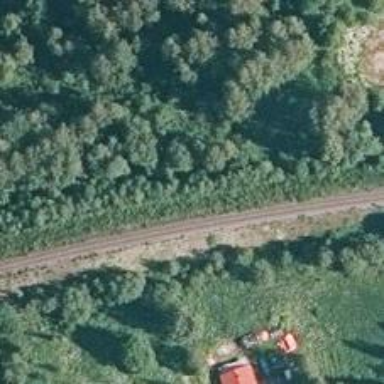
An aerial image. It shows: Continuous rail track.